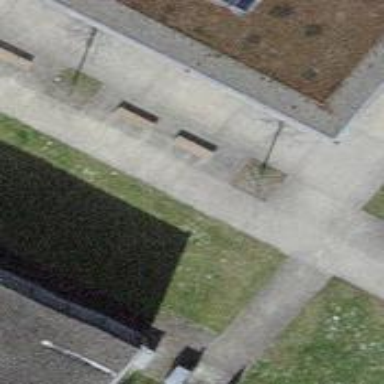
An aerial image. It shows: Bench for seating.